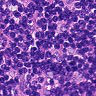
Metastatic tissue present: no